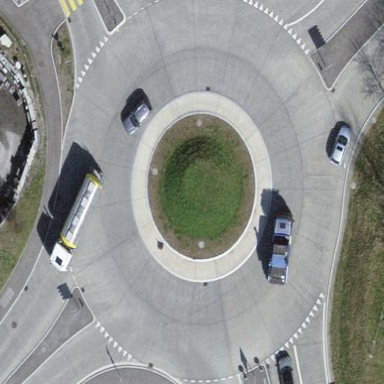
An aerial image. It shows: Secondary road leading to roundabout.